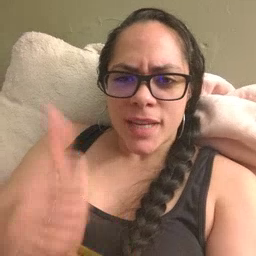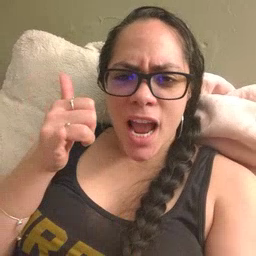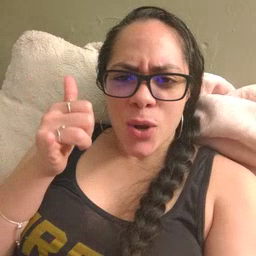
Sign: yellow